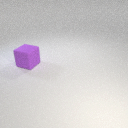
large purple rubber cube